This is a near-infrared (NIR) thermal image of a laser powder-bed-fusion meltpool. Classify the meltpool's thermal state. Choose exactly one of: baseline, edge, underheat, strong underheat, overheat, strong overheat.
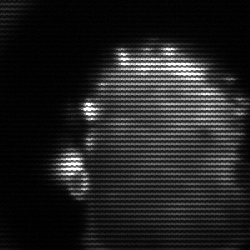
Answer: baseline